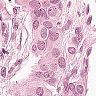
Metastatic tissue present: yes